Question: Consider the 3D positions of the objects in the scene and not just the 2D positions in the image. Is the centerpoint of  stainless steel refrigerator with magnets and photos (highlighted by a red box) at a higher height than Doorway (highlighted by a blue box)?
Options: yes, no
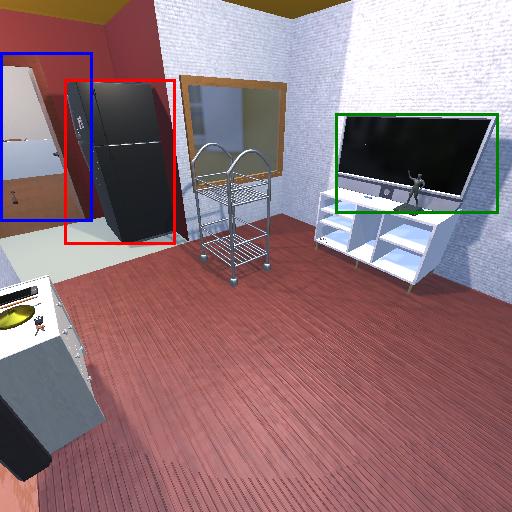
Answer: yes